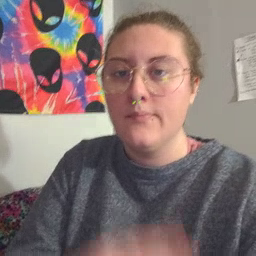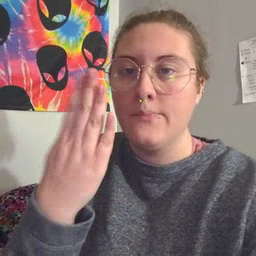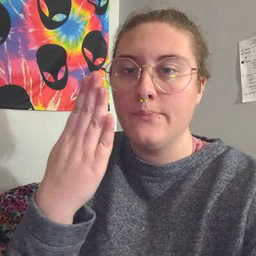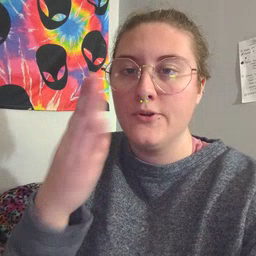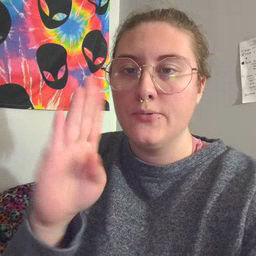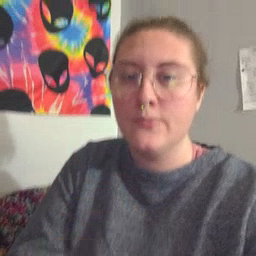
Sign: blue